Question: I am trying to communicate with a device using C#/.NET's 'SerialPort' class.
The documentation for interacting with the device is described here.
---

---
I am using a NULL modem cable with the TX/RX and all the handshake pins swapped (verified).
I would expect the following C# code to work, but I am not getting any response back (low to high) from the camera I am trying to interact with. I am sure the problem is with the code though. This camera works with other "PCs". Why would I never get 'DsrHolding' (null modem cable, so DTR high from camera) to become true within my code?
'''
static void Main(string[] args)
{
var serialPort = new SerialPort("COM5");
// start the DSR/DTR handshake
// we are using a null modem cable, so DTR/DSR is switched
serialPort.DtrEnable = true;
while (!serialPort.DsrHolding)
{
// probally should timeout instead of infinite wait
Thread.Sleep(10);
Console.WriteLine("Waiting for the DTR line to go high.");
}
// start the RTS/CTS handshake
// we are using a null modem cable, so RTS/CTS is switched
serialPort.RtsEnable = true;
while (!serialPort.CtsHolding)
{
// probally should timeout instead of infinite wait
Thread.Sleep(10);
Console.WriteLine("Waiting for the RTS line to go high.");
}
// read/write
//serialPort.Write("Some command");
//var response = serialPort.ReadChar();
//while (response != stopBit)
// response = serialPort.ReadChar();
// close the connection because we have written/read our data
// start the DSR/DTR handshake
// we are using a null modem cable, so DTR/DSR is switched
serialPort.DtrEnable = false;
while (serialPort.DsrHolding)
{
// probally should timeout instead of infinite wait
Thread.Sleep(10);
Console.WriteLine("Waiting for the DTR line to go low.");
}
// start the RTS/CTS handshake
// we are using a null modem cable, so RTS/CTS is switched
serialPort.RtsEnable = false;
while (serialPort.CtsHolding)
{
// probally should timeout instead of infinite wait
Thread.Sleep(10);
Console.WriteLine("Waiting for the RTS line to go low.");
}
}
'''
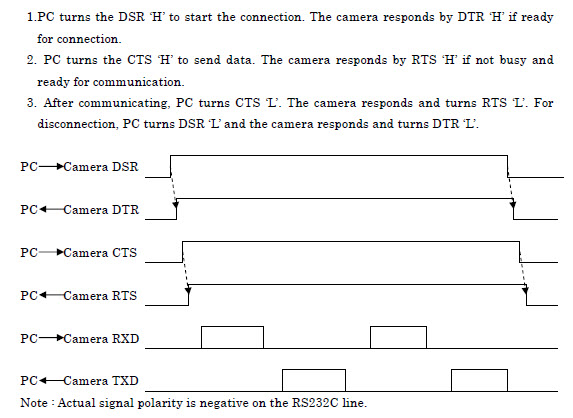
Answer: Have you tried using a straight through cable? The camera may already take care of what pins need to be crossed.